Question: This question might seem a duplicate of <URL> but it's not because i've tried almost everything in this world to get a device run in genymotion.
Everytime i try to start a device i get the error:

after some minutes looking for the log file i could found it and the last line (where it get stuck) says this:
'''
Mar 27 04:01:31 [Genymotion Player] [Error] Can't detect device IP address
'''
The error is explanatory itself but i don't know how to make it detect the device ip address, things i've tried are:
1. Deleting all Host-only network in VirtualBox
2. Updating VirtualBox to last version.
3. Downgrading version.
4. Delete vm and recreate it.
5. Erase and download same device.
6. Fill manually network configuration (was a silly attempt but the error is driving me crazy)
By the way the Firewall isn't blocking the application because i checked myself.
I tried all the step from this <URL>
I had a Linux distro called and i installed genymotion and it worked perfectly on elementary luna but i had to came back to window due driver issue that doesn't let the distro boot up again. I can't use the emulator that came with the Android SDK because i have AMD processor and my CPU model isn't good, i don't even get 1 fps with the sdk emulator. But when i was using Genymotion back in linux i could run it at 20/30fps.
Forgot to say i'm on Window 8.1 Enterprise.
Do i have to fix and come back to linux again to test my android app?
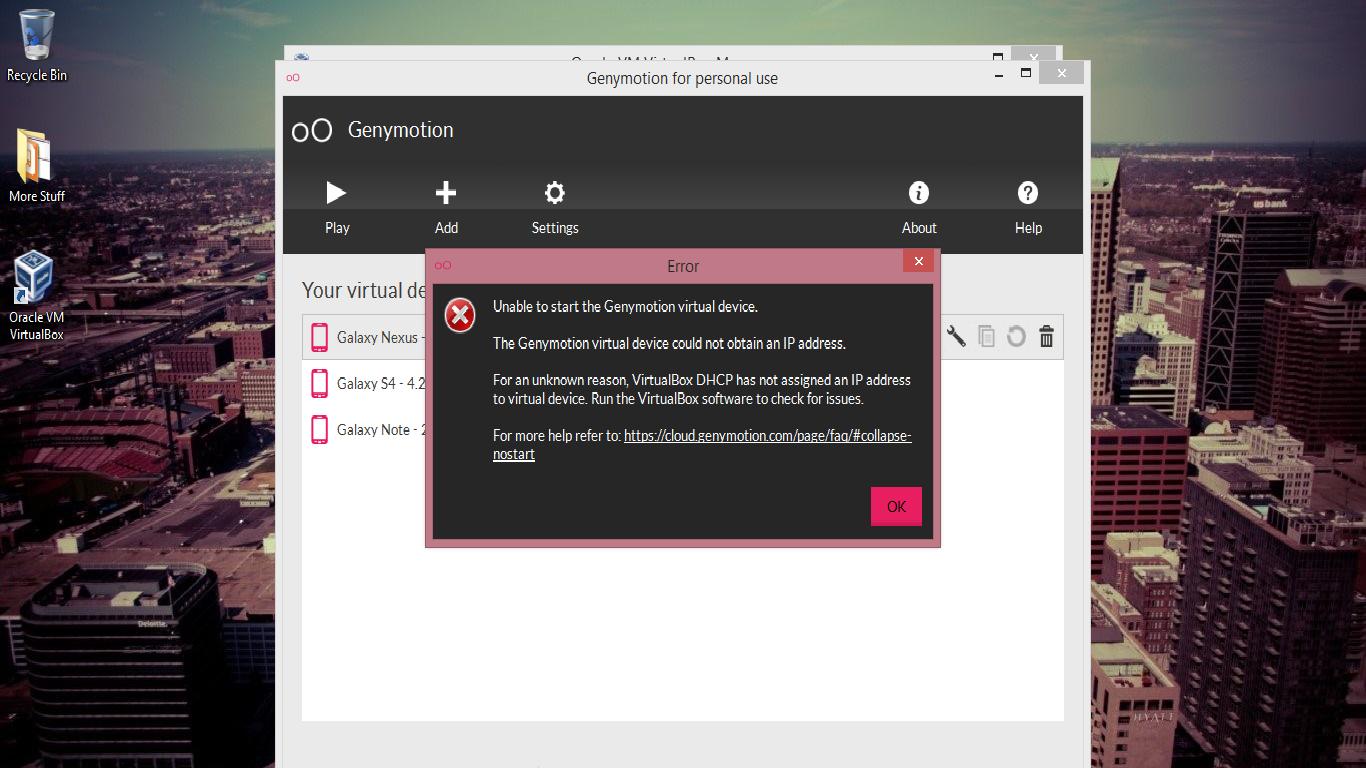
Answer: unfortunately I could solve it downgrading to Window 7, i think the problem was with Window 8.1, now i'm using Windows 7 Ultimate and it's working perfectly.
I came back to Window 8.1 and everything is working perfectly, i still don't know what the problem was, but it's working now.